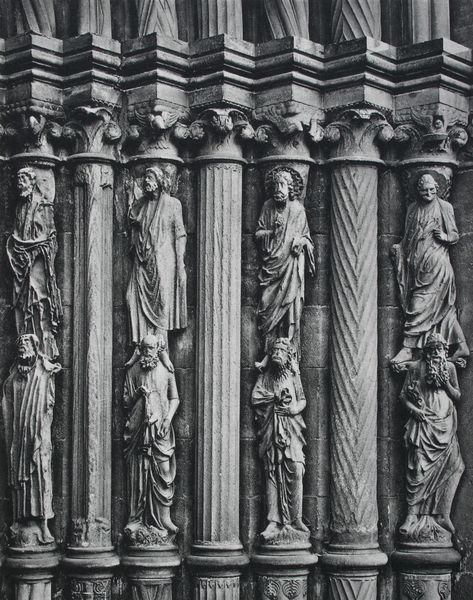
Titel: "Fürstenportal", Rechtes Gewände, Die vier äußeren Paare
Standort: Bamberg
Institution: Dom
Schlagwörter: mann, weiß, menschen, ausschnitt, frankreich, frau, hell, männer, paris, schmuck, schwarz, stützen, säule, säulen, tür, muster, ornament, bart, bärte, profile, wand, architektur, bibel, falten, sockel, stehen, stein, kirche, figur, gewand, tücher, gewänder, gotik, schultern, rund, kanneliert, skulptur, relief, bogen, fassade, figuren, detail, büste, faltenwurf, plastik, tor, foto, fotografie, photographie, posen, eingang, rechteck, schwarzweiß, kapitelle, kathedrale, kapitell, photo, ecken, fragment, fries, portal, sims, heiligenschein, gesims, skulpturen, statuen, voluten, nimbus, dienste, gotisch, reims, leiden, toga, kanneluren, heiliger, etagen, karyatide, gewändefigur, heilige, dorisch, gothik, korinthisch, tunika, sakral, klassisch, gewände, skulpur, köln, gotig, apostel, aufeinander, gewandt, propheten, sch, riffel, bauplastiken, kirchenväter, armiens, chatre, säulenfiguren, portalschmuck, gewändefiguren, figurensäulen, onische, portal#, gewändeplastiken, auf schulter stehen